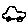
Label: car